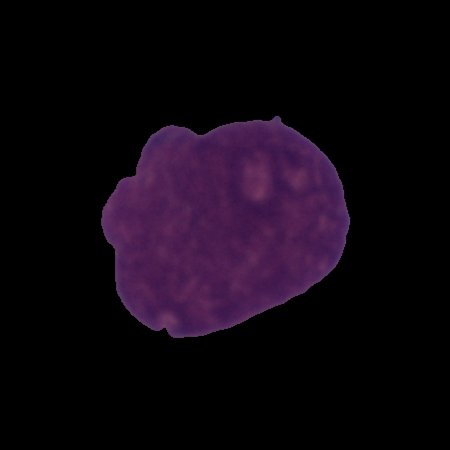
Label: cancer